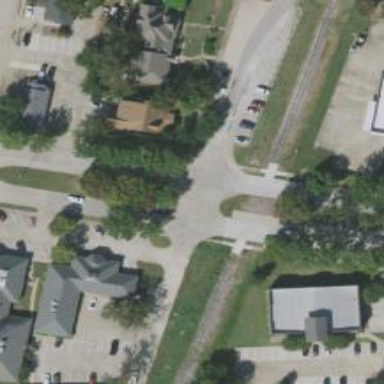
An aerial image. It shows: Secondary road with separate sidewalks.